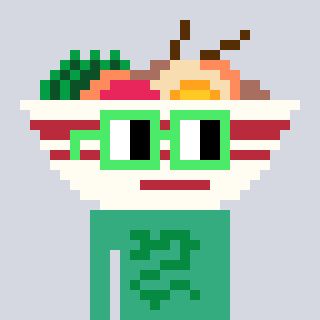
a pixel art character with square light green glasses, a noodles-shaped head and a teal-colored body on a cool background